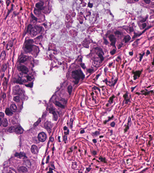
Tumor epithelial tissue: yes
Tumor-associated stroma tissue: yes
Normal tissue: no